Question: I'm using Bootstrap Tooltip Component, and noticed a strange behavior of text when opacity is below 1, . It's showing some kind of border, maybe to improve the readability, but in this case, it's more a bug than a help.
For reproduce the issue: (fine in FireFox, bad in Chrome)
<URL>
### HTML Code
'''
<p>
First Paragraph
</p>
<p id='StrangeParagraph'>
Second Paragraph
</p>
'''
### CSS Code
'''
body{
background-color:#000;
}
p{
font: normal 11px Arial, Helvetica, sans-serif;
color: #fff;
}
#StrangeParagraph{
opacity: 0.9;
}
'''
Below, an Image to show the detailed issue...

(I know it appears ok, but some other words, in other idioms I have to work with, it begins to render a little blur, and difficult a little the readability.)
So, my question isn't exactly why... But how to solve this "ghost" rendering?
Details:
- Windows 7 Professional x64
- Windows ClearType Off
- Google Chrome Version 34.0.1847.116 (up to date)
- Video Card nVidea GeForce GT540
(Already tried with no success:
text-shadow
-webkit-font-smoothing
-webkit-text-stroke
font-weight
-webkit-backface-visibility
font-smooth (Chrome doesn't even accepted it))
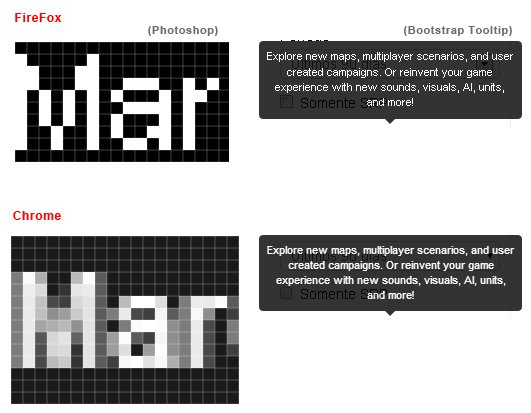
Answer: First of all, I want to Thank the @Tschitsch. He's comment was a light in the darkness. So, thank you!
In the end, I still don't know if the other users don't witness or just don't notice the issue. Anyway, I wanna thank everybody that tried to help in anyway.
Now, to the Answer:
Making a little of observation, I noticed that it only happens when the text was inside a DIV that its opacity set to below 1 (100%). When the opacity is 1, the text is rendered perfectly clear (So, I assume it's not a normal thing. It's not like... This font is rendered this way in Chrome, there is nothing you can do).
I also noticed that there was none problem in the text to be semi-transparent it self.
So, in conclusion, the problem was only the inheritance of the opacity property by the text from the div.
My solution was simply use the opacity directly in the colors of the elements, witch allow me to make the DIV semi-transparent, without set a opacity to the text (but You can use the rgba in the text too, without any issue).
To especifically solve the issue in the Bootstrap Tooltip Component (v 2.3.2) , below is my code. It makes the Text be clear in Firefox 27, Chrome 34, IE 8 (I still don't believe in this last one hahaaaha)
### Css Code
'''
.tooltip.in {
opacity: 1;
}
.tooltip-inner {
color: #FFFFFF;
background-color: rgba(0,0,0,0.8);
}
.tooltip.top .tooltip-arrow {
border-top-color: rgba(0,0,0,0.8);
}
'''
I really hope I could help anybody that across this issue too.
(Still don't understand why was down-voted...)